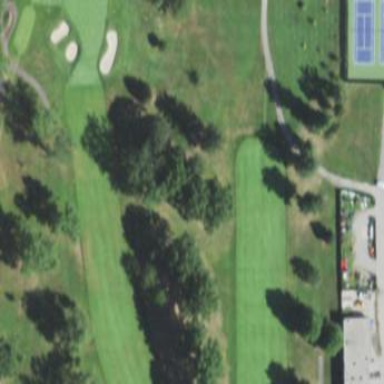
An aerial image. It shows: Golf fairway surrounded by grass.